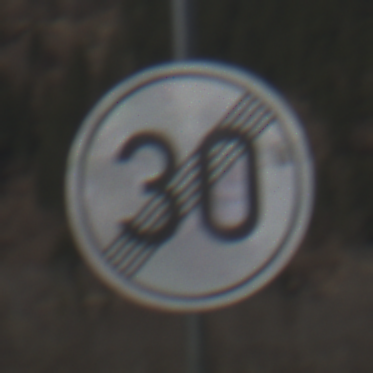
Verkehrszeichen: EndeGeschwindigkeit30
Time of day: MorningAfternoon
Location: Outdoor (Nature)
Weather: PartlyCloudy
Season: NotSpecified
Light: Natural